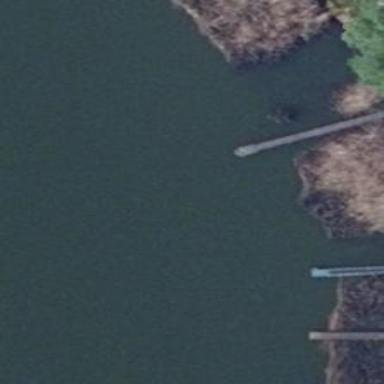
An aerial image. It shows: Man-made pier.